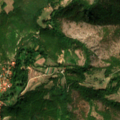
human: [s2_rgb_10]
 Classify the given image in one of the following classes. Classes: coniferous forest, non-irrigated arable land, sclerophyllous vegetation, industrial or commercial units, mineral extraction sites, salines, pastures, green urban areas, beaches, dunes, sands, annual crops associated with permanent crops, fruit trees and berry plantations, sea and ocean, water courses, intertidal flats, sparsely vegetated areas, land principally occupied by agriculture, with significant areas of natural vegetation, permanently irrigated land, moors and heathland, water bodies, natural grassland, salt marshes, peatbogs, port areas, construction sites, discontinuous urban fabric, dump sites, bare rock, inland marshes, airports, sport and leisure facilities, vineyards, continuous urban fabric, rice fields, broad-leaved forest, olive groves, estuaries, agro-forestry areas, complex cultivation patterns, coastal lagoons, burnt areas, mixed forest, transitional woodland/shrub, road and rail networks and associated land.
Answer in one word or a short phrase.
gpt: non-irrigated arable land, land principally occupied by agriculture, with significant areas of natural vegetation, broad-leaved forest, transitional woodland/shrub